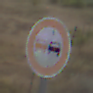
Verkehrszeichen: Ueberholverbot
Umgebung: Outdoor, Nature
Tageszeit: Midday
Wetter: PartlyCloudy
Licht: Natural
Jahreszeit: NotSpecified
Kontrast: LowContrast